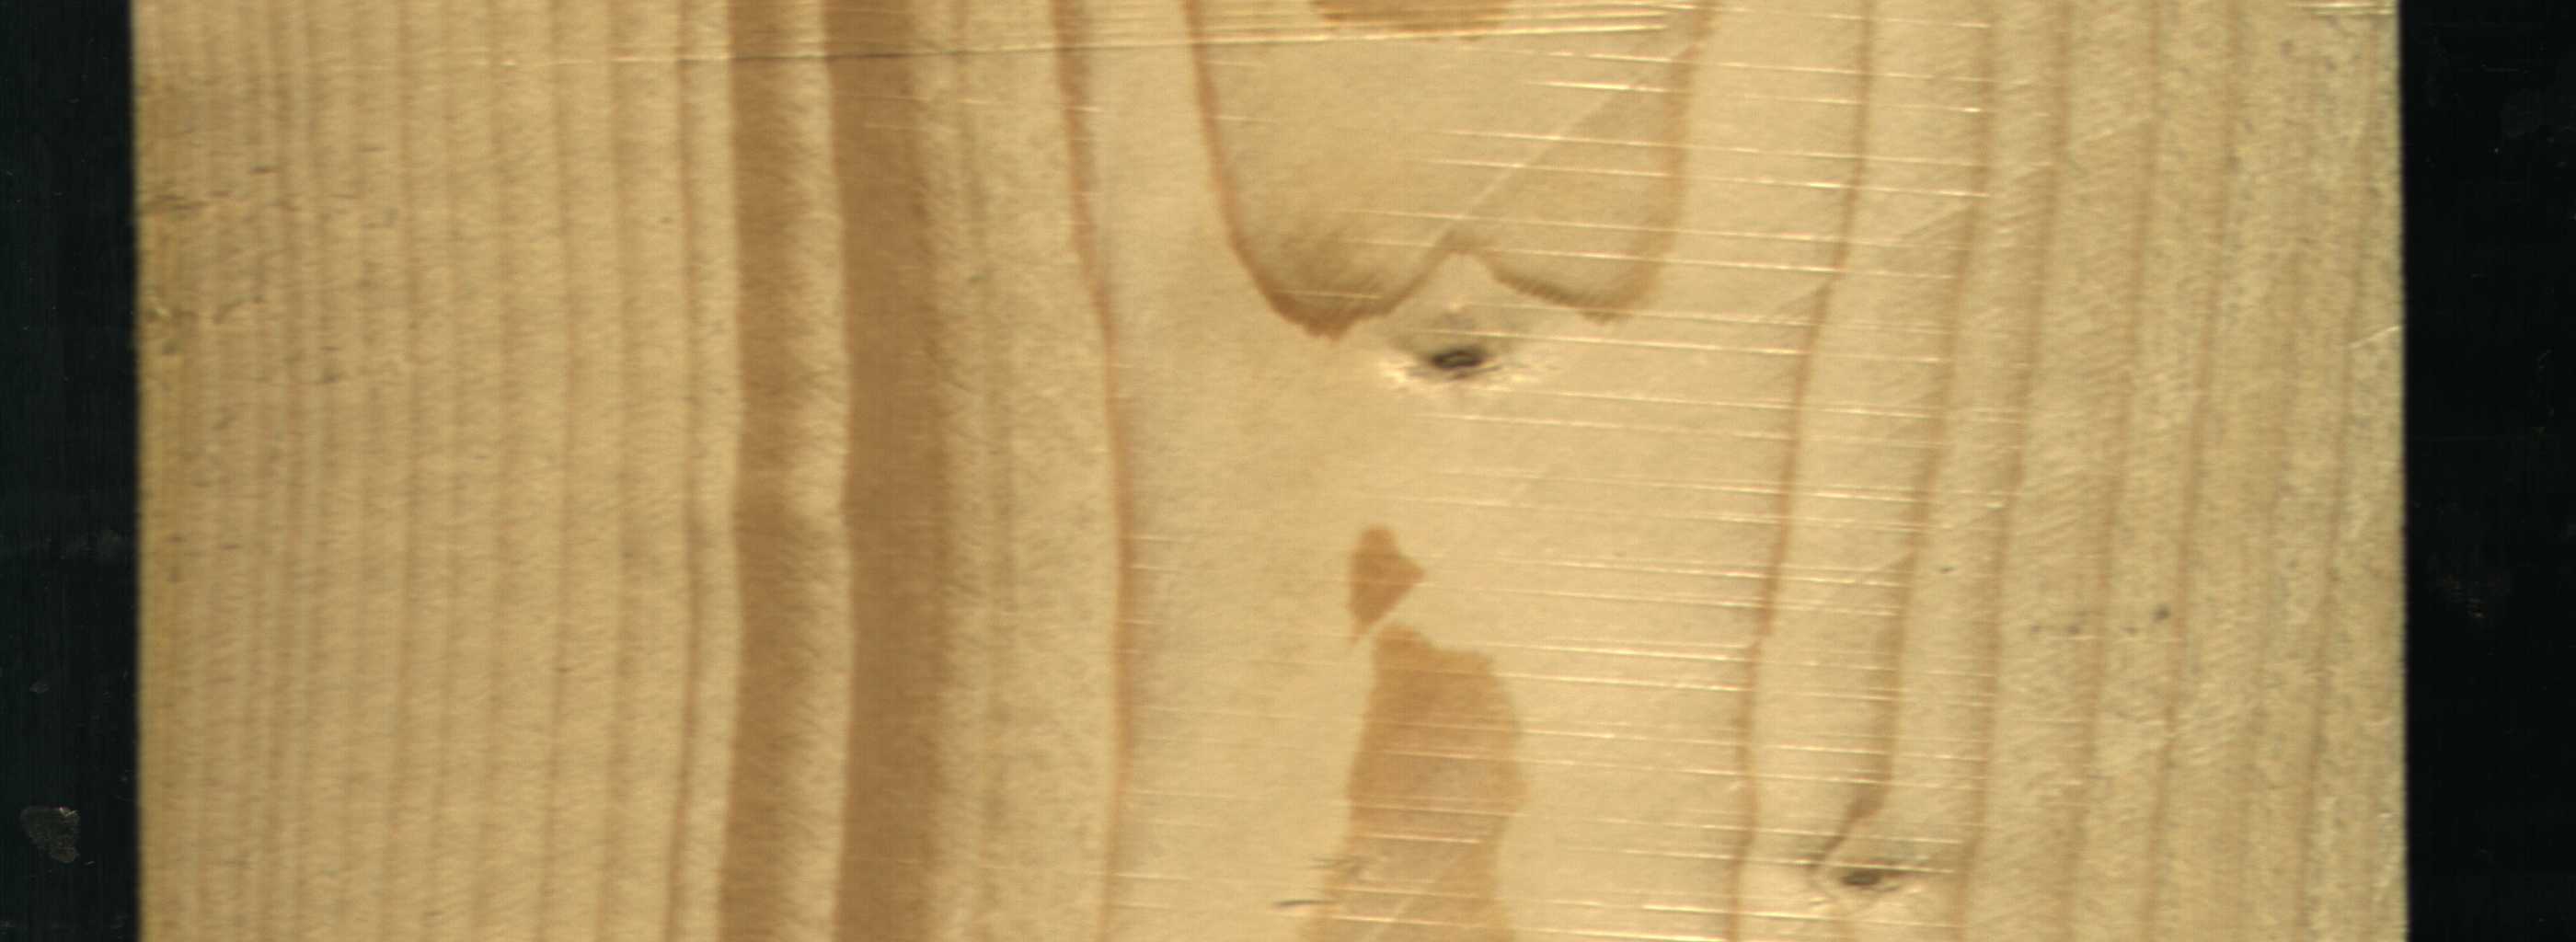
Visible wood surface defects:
Live_Knot
Live_Knot